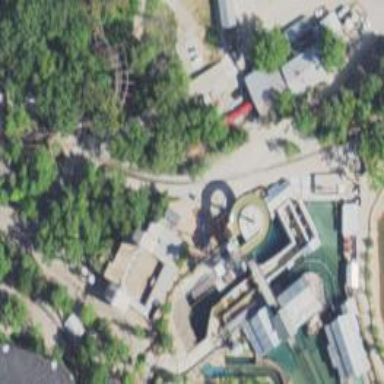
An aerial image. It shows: River rafting attraction.